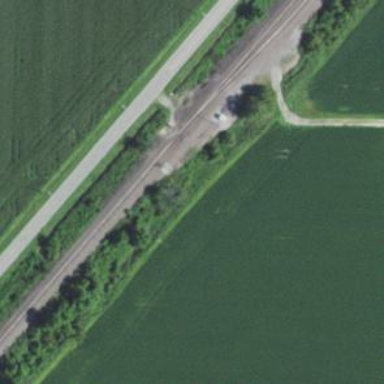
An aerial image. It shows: Railway spur junction.